Field crop: maize
Growth stage: 2
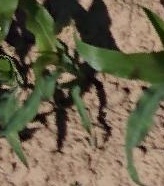
Species: maize